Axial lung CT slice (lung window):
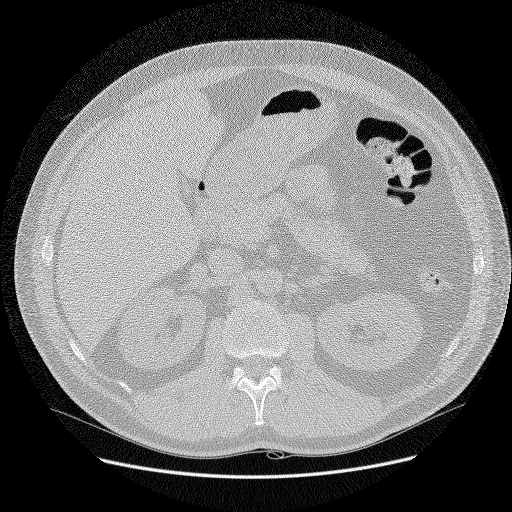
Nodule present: no